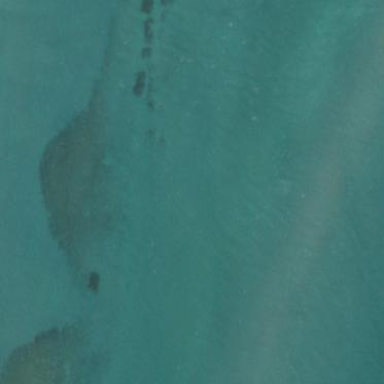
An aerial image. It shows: Natural rock reef.